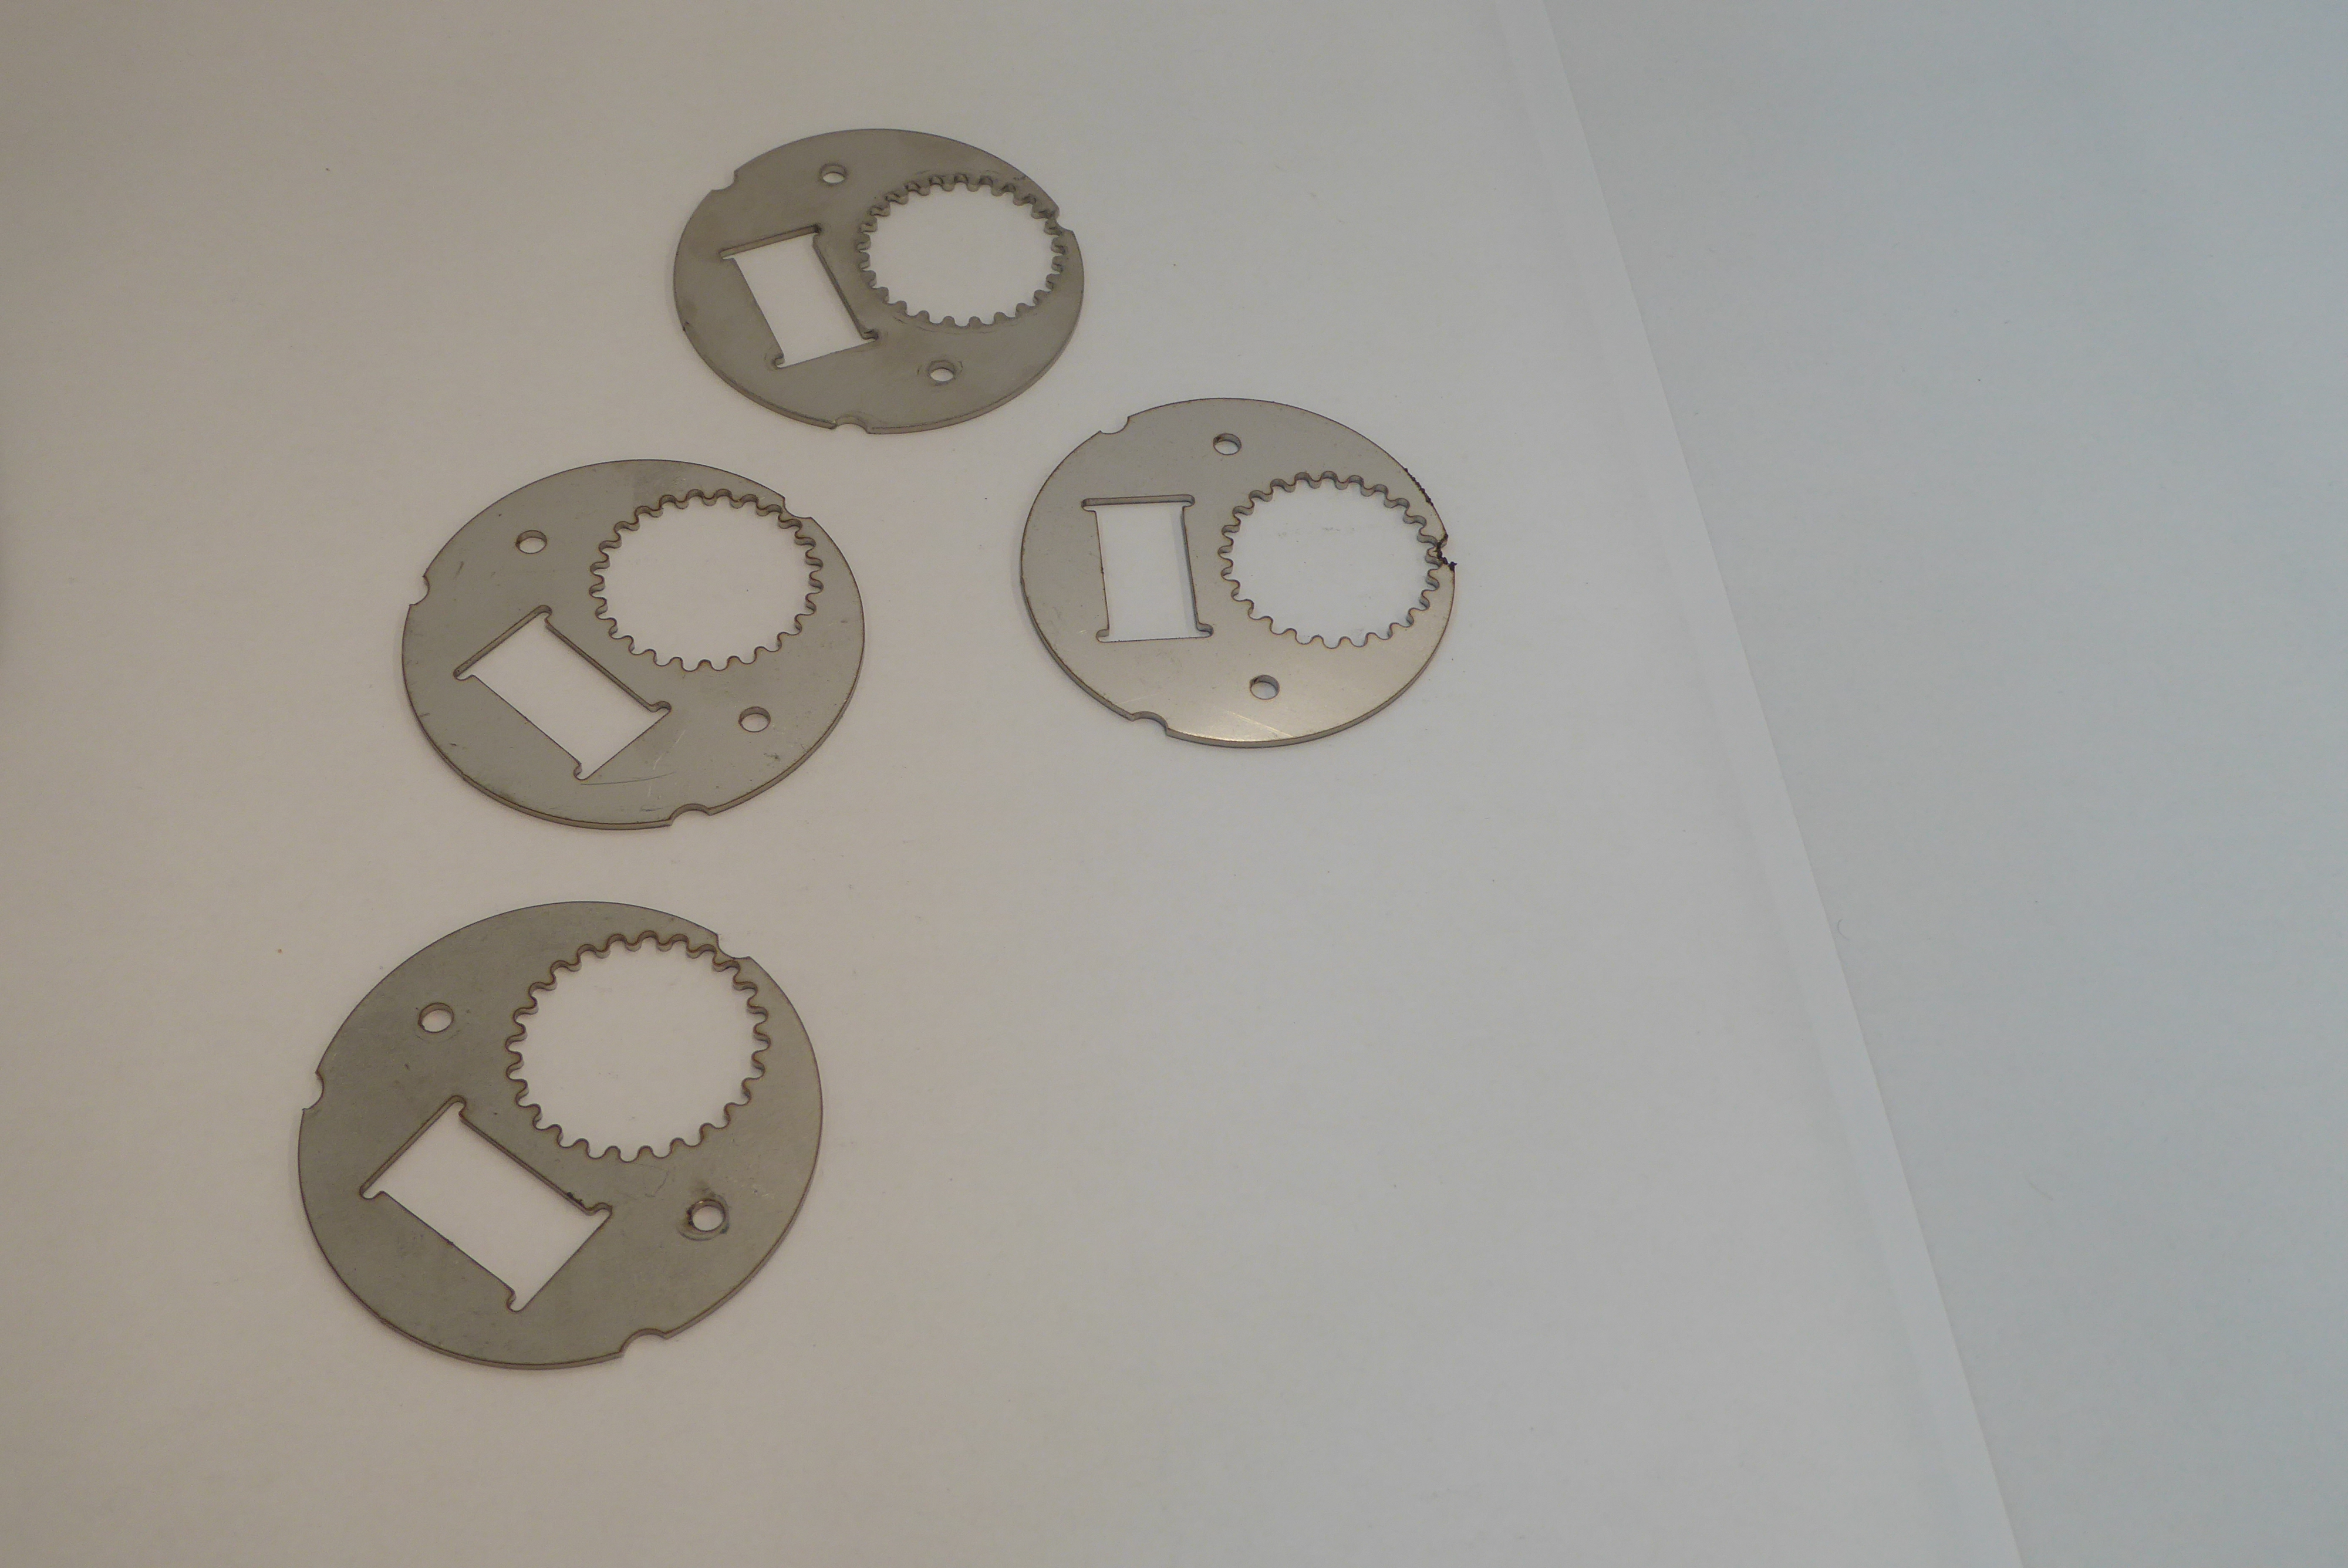
Label: Bottle Opener - Inlay